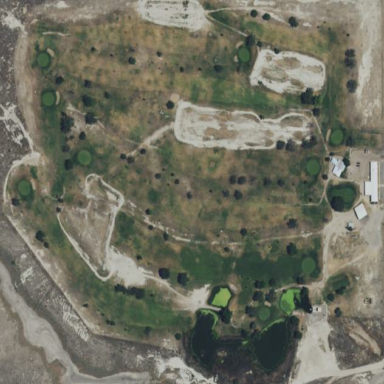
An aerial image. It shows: Leisure land designated as 9-hole golf course.